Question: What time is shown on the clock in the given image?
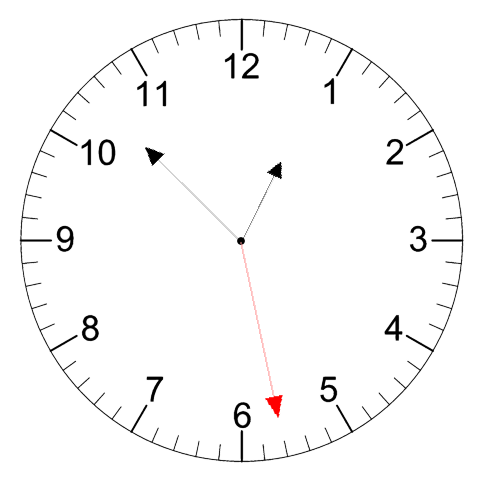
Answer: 12:52:28